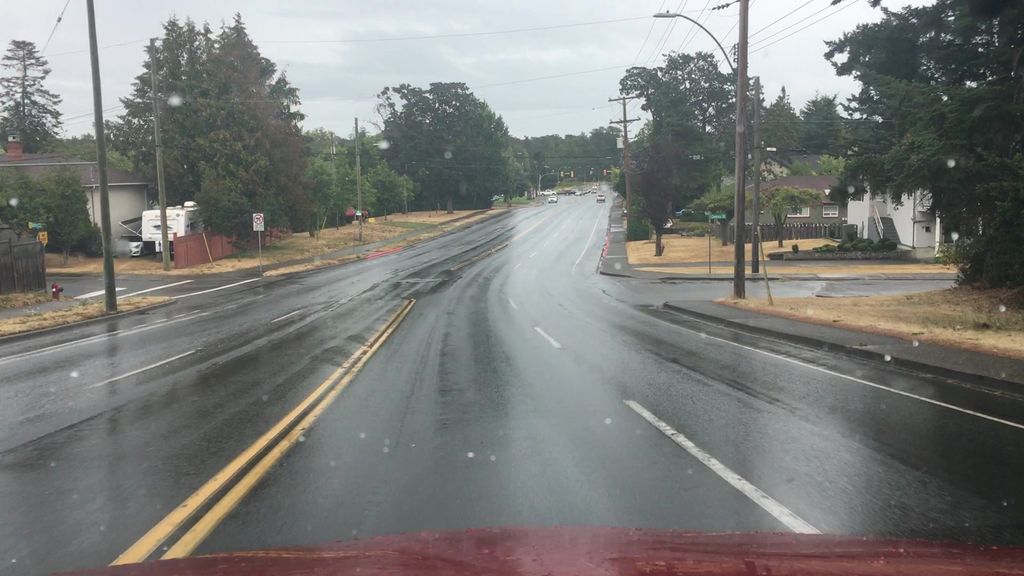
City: victoria